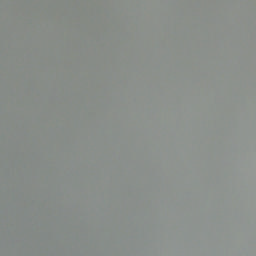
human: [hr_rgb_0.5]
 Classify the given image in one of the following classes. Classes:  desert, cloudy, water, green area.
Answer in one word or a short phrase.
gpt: cloudy